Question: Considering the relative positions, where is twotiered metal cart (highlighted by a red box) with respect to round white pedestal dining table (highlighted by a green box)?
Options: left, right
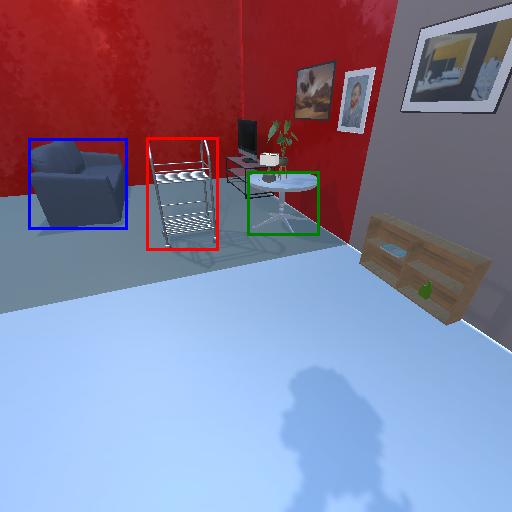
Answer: left